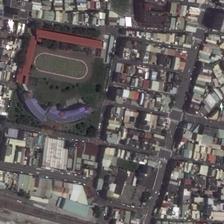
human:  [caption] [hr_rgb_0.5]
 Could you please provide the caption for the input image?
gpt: many buildings are around a playground near to some green trees .

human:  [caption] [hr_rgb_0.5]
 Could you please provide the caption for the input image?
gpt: a playground is surrounded by some green trees and many buildings .

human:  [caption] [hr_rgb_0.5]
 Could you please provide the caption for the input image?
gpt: in this high-density urban area, a standard football field is situated in the city center .

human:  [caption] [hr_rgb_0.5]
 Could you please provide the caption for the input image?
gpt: a playground is surrounded by some green plants and many buildings .

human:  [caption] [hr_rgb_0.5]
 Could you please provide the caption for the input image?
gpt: a playground is surrounded by some green plants and many buildings .